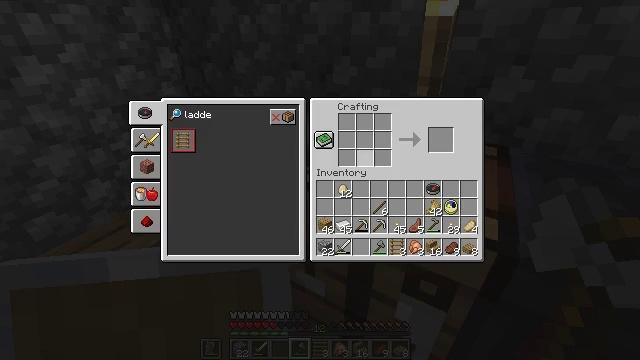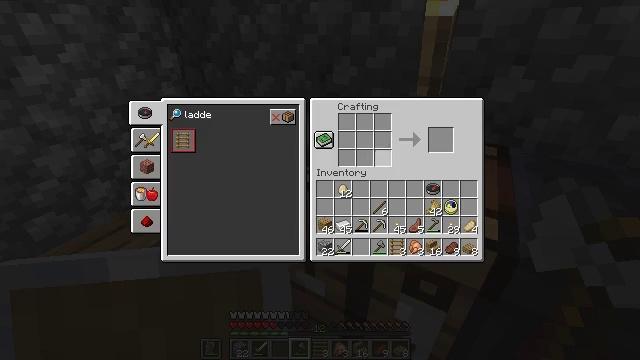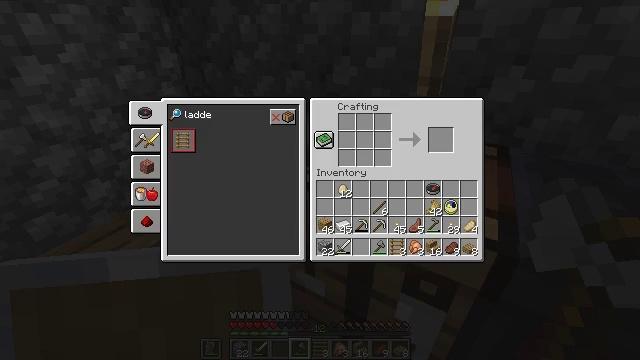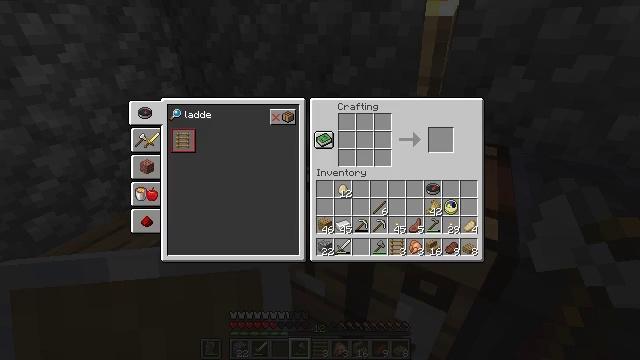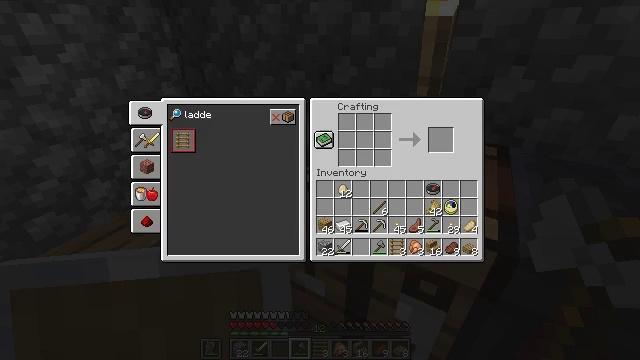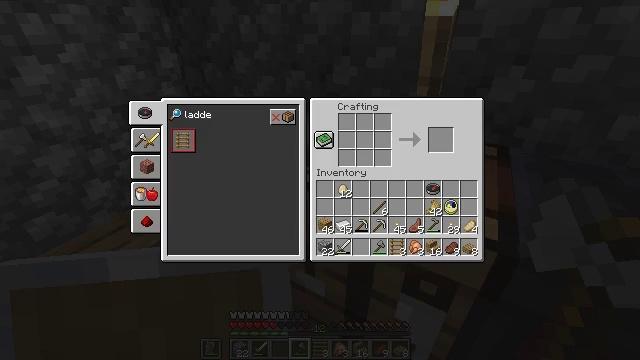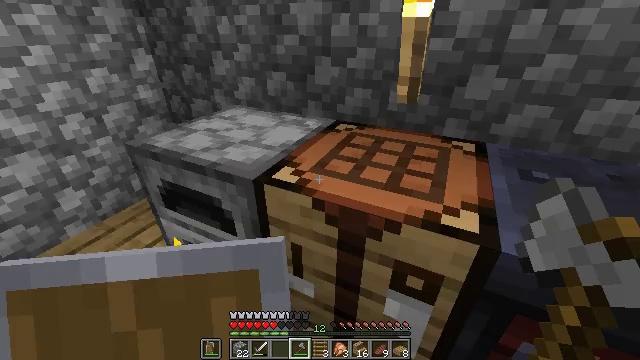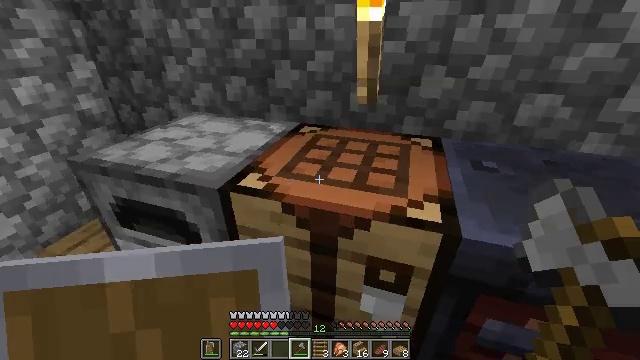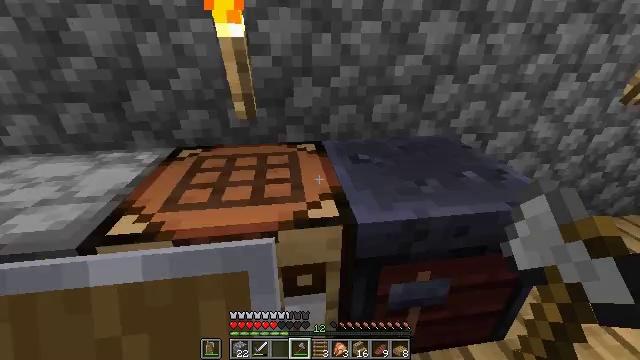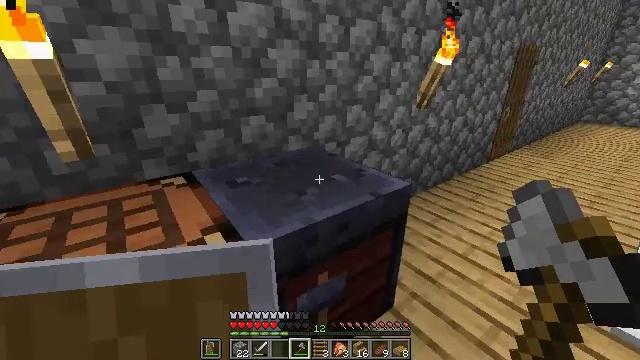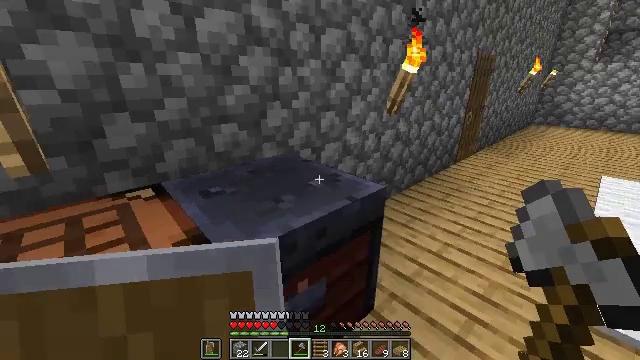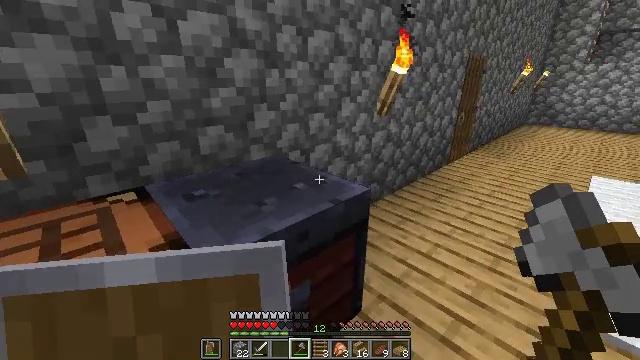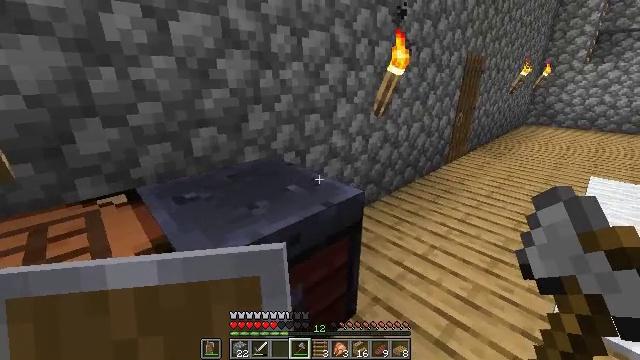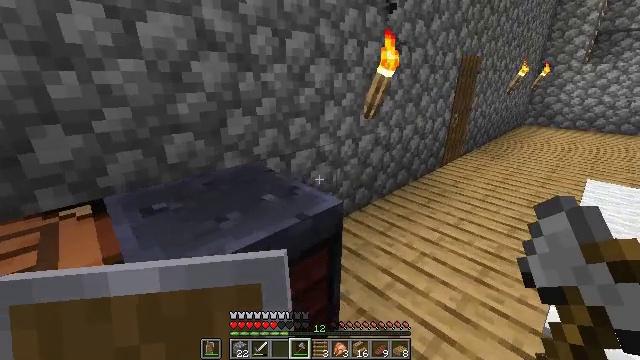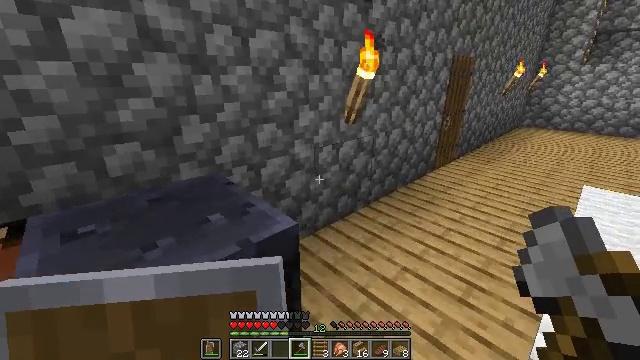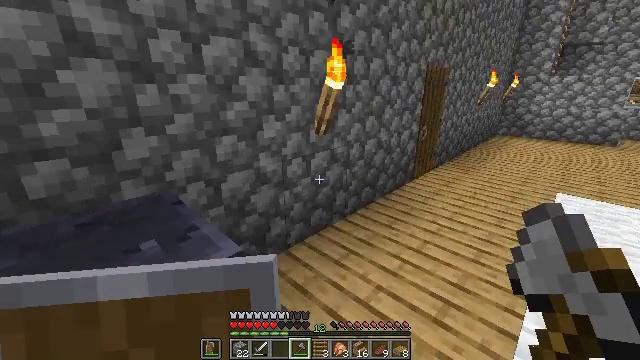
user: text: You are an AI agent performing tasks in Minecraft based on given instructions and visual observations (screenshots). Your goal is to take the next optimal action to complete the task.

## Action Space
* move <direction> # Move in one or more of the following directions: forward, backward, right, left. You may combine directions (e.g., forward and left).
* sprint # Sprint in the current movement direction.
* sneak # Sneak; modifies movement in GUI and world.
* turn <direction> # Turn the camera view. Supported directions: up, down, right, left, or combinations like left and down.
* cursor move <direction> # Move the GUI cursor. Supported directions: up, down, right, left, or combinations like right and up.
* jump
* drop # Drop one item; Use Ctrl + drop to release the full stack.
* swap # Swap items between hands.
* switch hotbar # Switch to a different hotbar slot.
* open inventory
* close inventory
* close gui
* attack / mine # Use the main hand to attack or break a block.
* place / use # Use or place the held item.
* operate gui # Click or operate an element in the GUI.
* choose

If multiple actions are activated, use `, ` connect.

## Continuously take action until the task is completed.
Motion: motion action
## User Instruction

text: Disassemble the ladder.
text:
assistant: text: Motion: cursor move right
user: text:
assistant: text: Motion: cursor move right
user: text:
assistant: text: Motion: cursor move right
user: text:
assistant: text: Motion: cursor move right
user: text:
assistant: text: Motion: cursor move right
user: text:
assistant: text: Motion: cursor move right
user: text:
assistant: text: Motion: cursor move right
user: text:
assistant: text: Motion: cursor move right
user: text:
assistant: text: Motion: turn right, close gui
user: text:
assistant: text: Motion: turn right and up
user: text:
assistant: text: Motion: turn right and up
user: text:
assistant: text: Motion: turn right and up
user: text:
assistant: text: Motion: move right
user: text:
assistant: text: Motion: move forward and move right
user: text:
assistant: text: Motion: move forward and move right
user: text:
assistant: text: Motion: move forward and move right
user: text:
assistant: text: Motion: move forward and move right, turn right and up
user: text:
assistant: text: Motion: move forward and move right, turn right and up
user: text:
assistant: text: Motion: move forward and move right, turn right and up
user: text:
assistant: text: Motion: move forward and move right, turn right and up
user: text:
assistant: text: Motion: move forward and move right, turn up
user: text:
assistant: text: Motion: move forward and move right
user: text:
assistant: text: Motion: move forward and move right, turn up
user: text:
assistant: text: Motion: move forward and move right
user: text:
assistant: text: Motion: move forward and move right
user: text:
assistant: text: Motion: move forward and move right
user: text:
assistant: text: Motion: move forward and move right
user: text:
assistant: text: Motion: move forward and move right
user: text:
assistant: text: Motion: move forward and move right, sprint
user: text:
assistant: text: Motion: move forward and move right, sprint